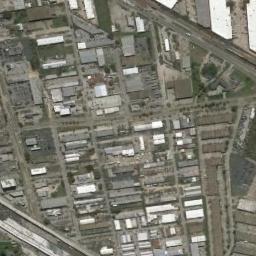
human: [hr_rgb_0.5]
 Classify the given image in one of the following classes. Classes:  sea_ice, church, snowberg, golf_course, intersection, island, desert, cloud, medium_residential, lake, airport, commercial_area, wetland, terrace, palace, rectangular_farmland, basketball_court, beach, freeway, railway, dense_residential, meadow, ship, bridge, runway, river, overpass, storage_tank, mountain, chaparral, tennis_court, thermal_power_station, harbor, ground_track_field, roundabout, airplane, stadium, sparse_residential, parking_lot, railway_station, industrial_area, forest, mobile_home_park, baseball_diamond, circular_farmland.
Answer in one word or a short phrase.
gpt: industrial_area